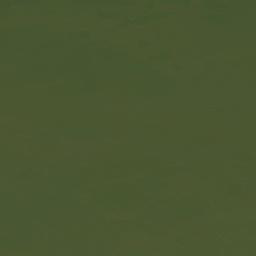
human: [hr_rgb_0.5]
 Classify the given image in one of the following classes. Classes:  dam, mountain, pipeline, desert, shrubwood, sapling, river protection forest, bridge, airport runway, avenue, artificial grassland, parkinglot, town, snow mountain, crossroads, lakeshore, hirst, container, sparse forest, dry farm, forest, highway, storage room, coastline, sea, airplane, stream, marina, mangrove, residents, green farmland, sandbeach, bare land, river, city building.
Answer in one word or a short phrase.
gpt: sea